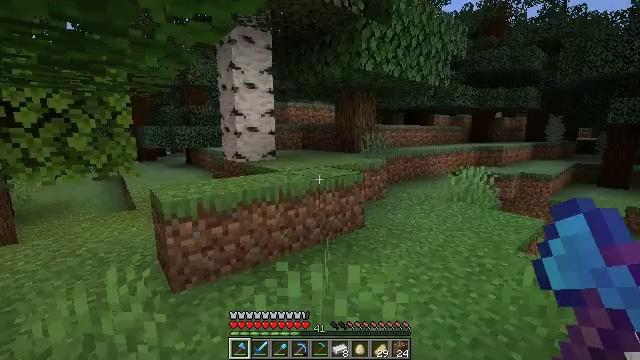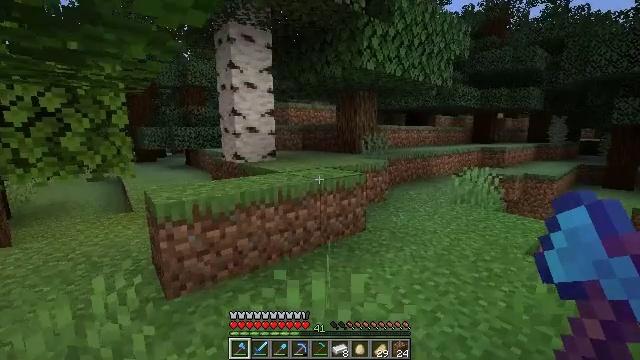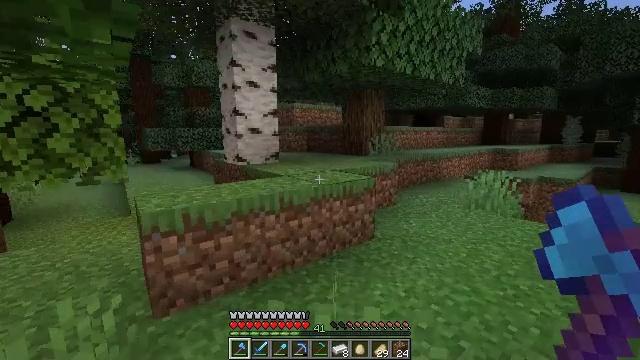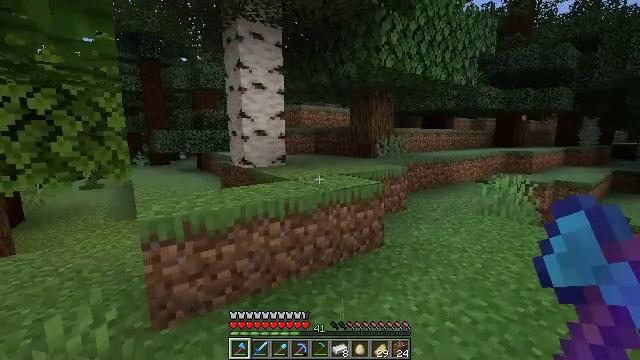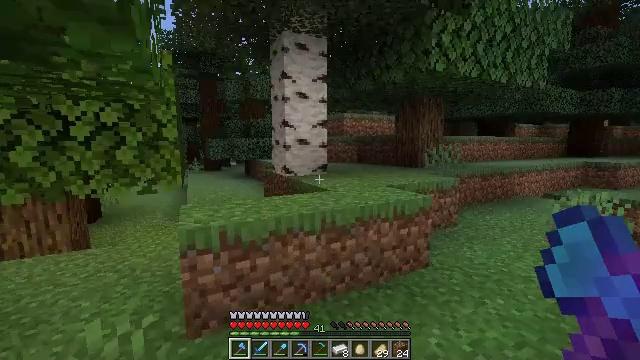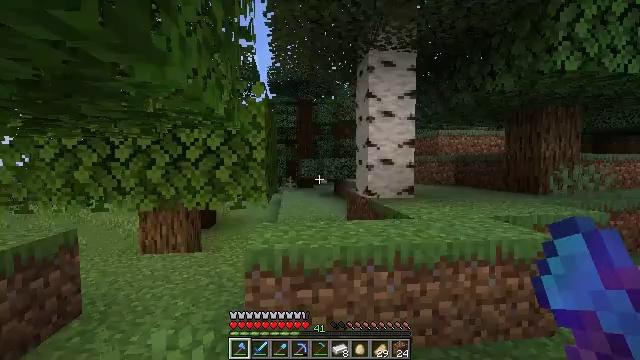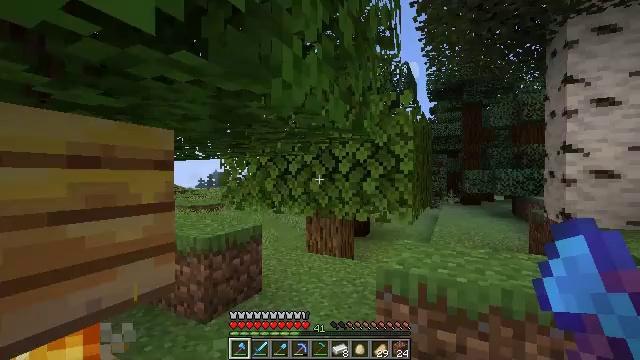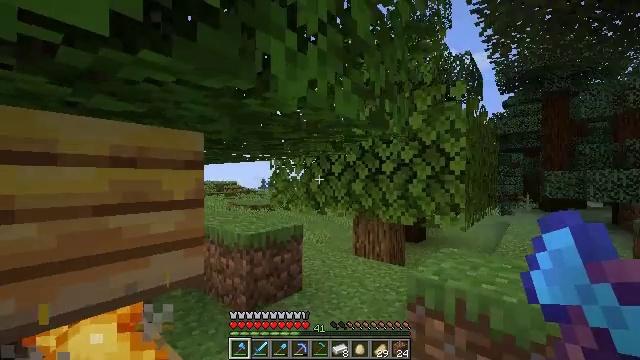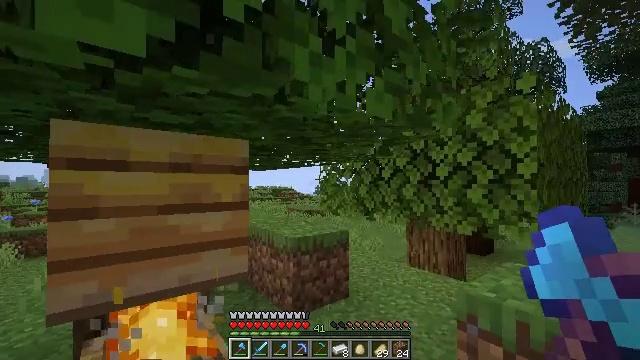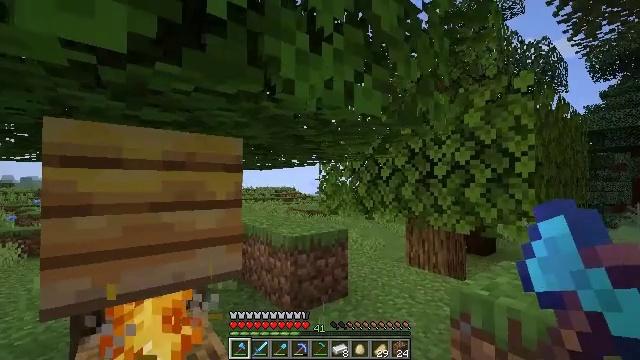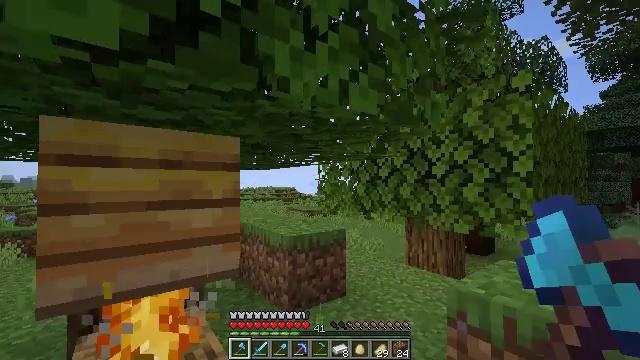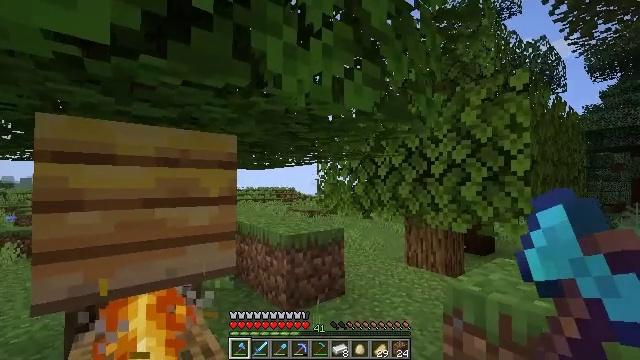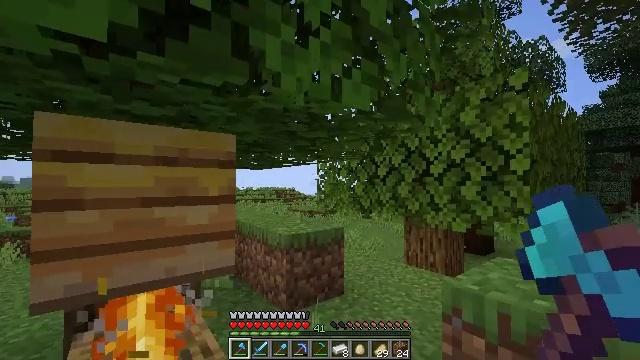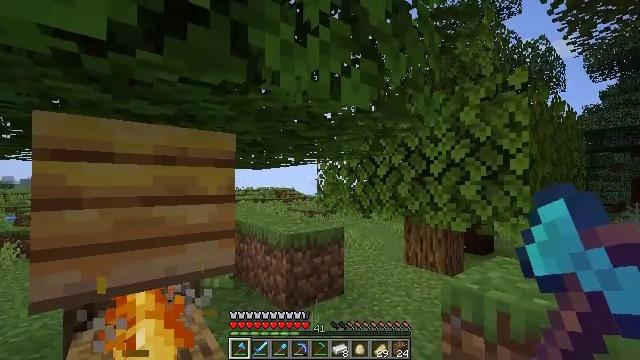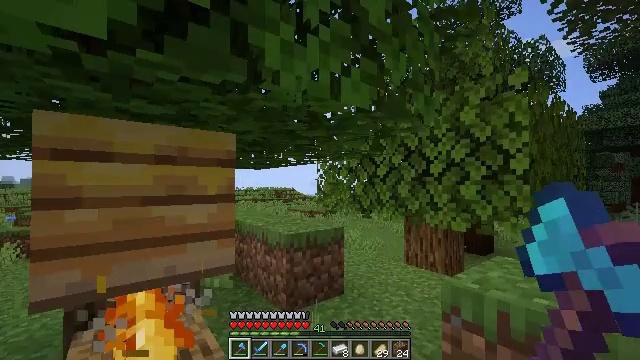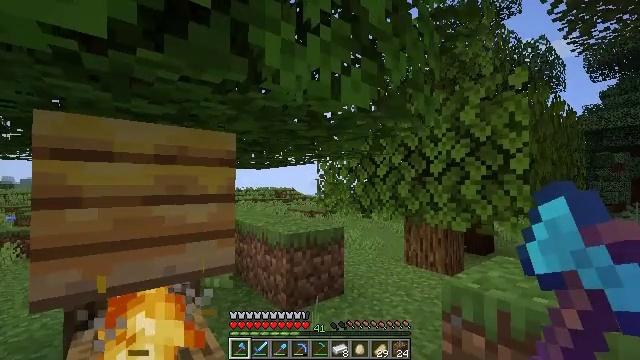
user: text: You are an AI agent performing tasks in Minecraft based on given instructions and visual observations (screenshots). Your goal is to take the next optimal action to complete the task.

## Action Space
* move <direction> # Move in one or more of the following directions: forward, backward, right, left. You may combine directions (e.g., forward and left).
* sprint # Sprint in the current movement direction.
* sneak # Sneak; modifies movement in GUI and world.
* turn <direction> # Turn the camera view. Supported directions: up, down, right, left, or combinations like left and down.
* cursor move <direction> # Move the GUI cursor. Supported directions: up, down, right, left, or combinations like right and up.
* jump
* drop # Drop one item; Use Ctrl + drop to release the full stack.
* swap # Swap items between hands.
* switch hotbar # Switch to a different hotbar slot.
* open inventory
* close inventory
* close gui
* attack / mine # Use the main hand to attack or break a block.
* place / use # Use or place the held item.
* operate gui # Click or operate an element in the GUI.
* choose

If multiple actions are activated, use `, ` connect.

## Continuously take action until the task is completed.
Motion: motion action
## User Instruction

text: Destroy the bee nest.
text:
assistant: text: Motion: move forward
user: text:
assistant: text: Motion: move forward, turn left
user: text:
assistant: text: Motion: move forward, turn left
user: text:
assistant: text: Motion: move forward and move right, turn left and up
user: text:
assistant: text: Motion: move forward and move right, turn left and up
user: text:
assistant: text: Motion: move forward and move right, turn left and up
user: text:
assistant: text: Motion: move right, turn left
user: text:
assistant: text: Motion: turn left and up
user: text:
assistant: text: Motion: no_op
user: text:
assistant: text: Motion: no_op
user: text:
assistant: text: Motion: no_op
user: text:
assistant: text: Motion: no_op
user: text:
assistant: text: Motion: no_op
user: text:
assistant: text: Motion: no_op
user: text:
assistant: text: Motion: no_op
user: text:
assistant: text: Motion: no_op
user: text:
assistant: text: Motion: no_op
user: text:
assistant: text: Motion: no_op
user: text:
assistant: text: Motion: no_op
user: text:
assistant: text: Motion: no_op
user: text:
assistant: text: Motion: turn right
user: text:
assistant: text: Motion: turn right and down
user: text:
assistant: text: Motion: turn right and down
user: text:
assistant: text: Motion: turn right and down
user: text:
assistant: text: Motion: move forward
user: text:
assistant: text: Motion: move forward
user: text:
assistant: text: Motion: move forward
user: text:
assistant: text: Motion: move forward, turn left
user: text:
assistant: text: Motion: move forward, turn left
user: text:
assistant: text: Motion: move forward, turn left